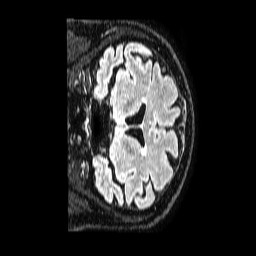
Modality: FLAIR
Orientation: coronal
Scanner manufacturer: philips
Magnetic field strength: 1.5 T
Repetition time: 4.8 s
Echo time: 0.3 s